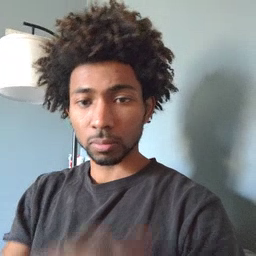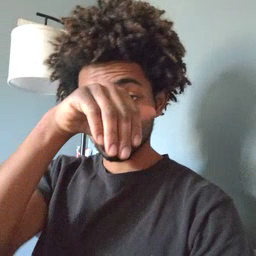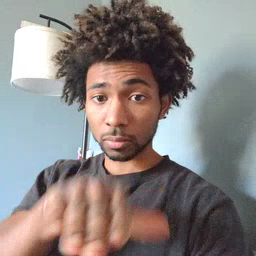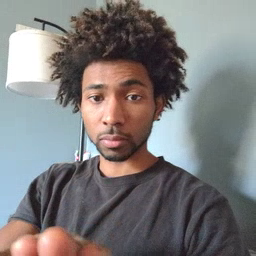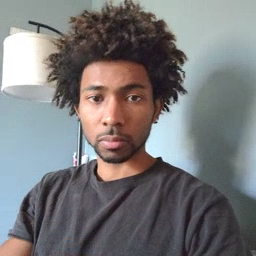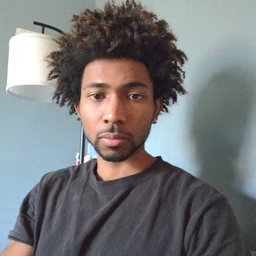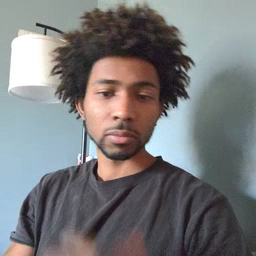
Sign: elephant